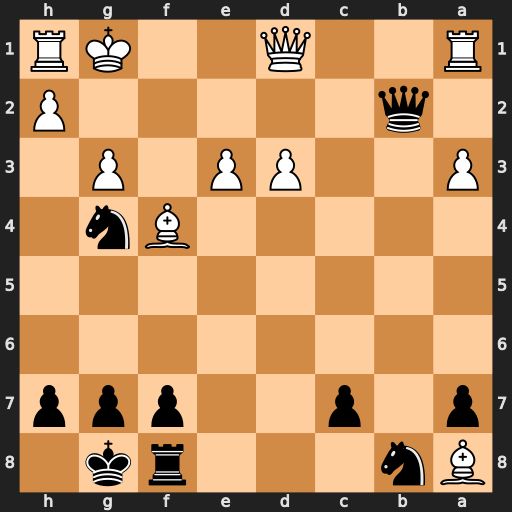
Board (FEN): Bn3rk1/p1p2ppp/8/8/5Bn1/P2PP1P1/1q5P/R2Q2KR
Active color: b
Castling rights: -
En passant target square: -
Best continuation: Qf2#